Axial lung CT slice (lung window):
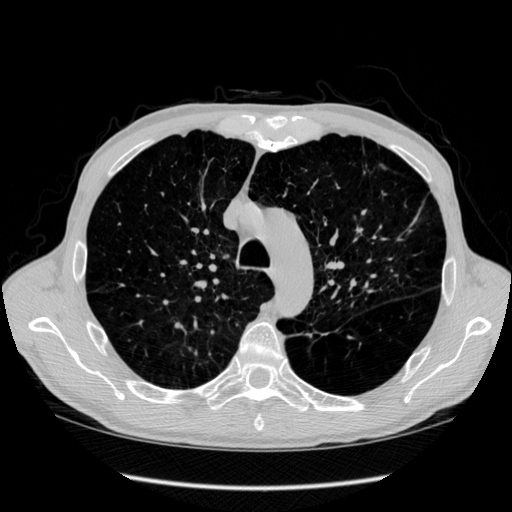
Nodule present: no